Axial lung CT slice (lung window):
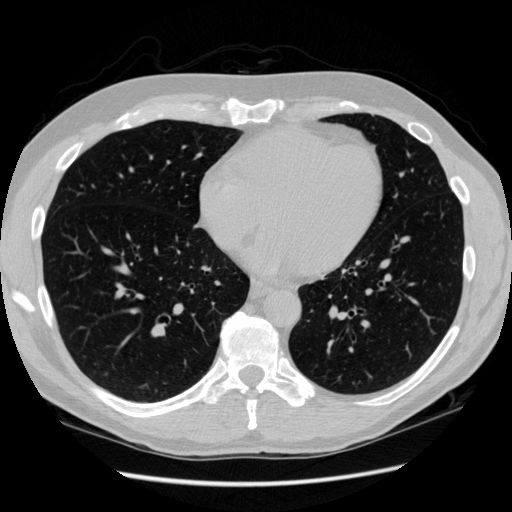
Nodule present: no